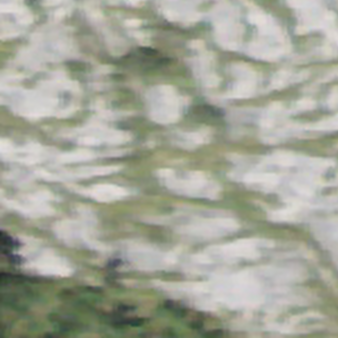
Label: other